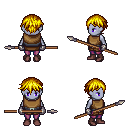
a pixel art fantasy rpg character, female body template, dark elf, purple skin, leather chest armor, magenta pants, blonde short bangs hairstyle, metal gloves, maroon shoes, spear, four views (front, back, left, right), 2x2 character sprite sheet, small pixel art, hard edges, no anti-aliasing